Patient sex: F
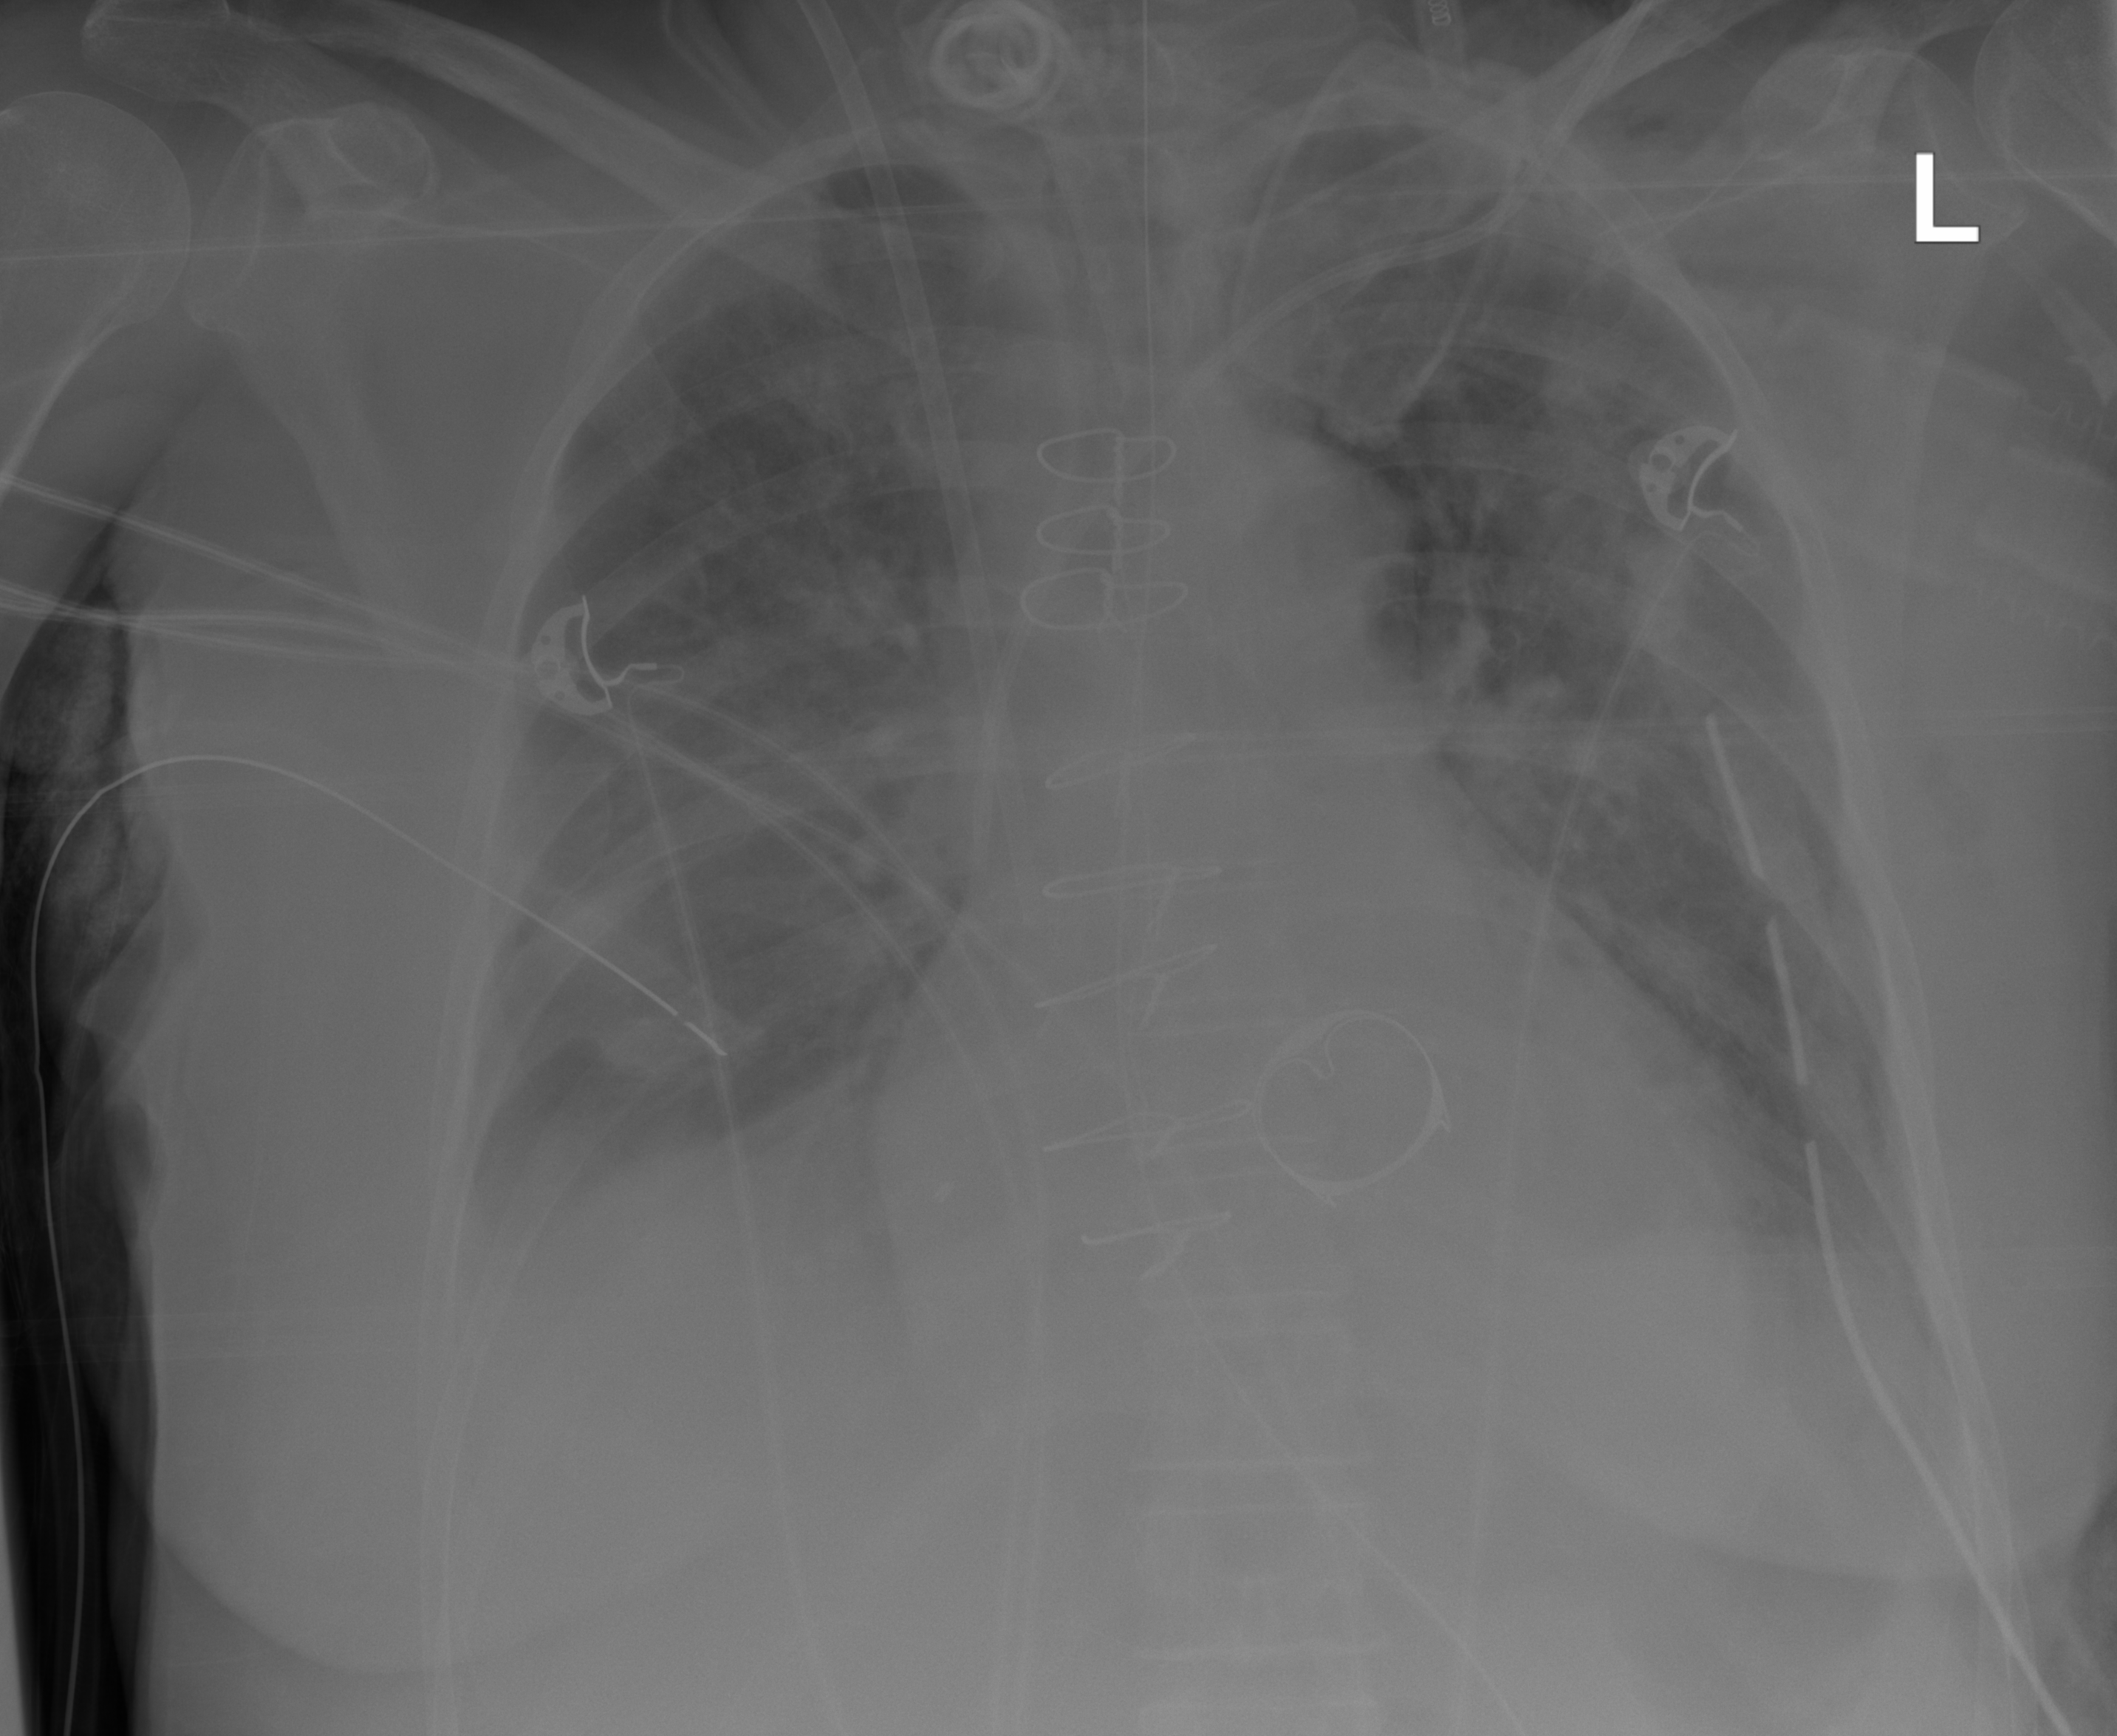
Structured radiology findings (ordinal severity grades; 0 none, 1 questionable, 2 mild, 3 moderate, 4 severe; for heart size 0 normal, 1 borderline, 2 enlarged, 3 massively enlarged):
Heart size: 2
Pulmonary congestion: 2
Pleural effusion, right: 2
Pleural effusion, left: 2
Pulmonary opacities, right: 2
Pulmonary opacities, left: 3
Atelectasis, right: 3
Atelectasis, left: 3